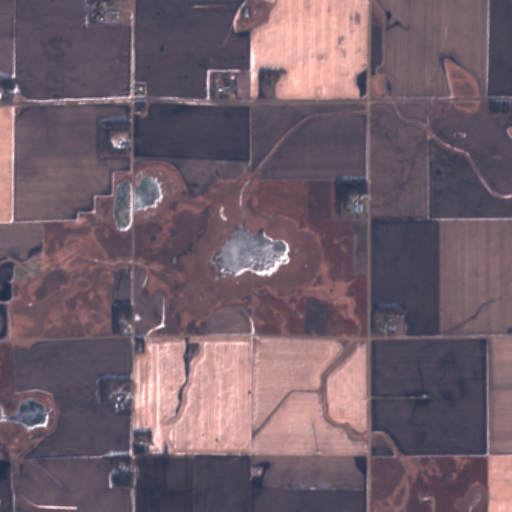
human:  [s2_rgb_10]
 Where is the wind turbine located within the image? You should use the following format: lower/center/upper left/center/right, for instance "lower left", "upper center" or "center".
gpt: The wind turbine is located in the lower right of the image.
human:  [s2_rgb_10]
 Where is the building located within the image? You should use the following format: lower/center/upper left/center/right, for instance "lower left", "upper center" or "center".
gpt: The building is located in the center right of the image.
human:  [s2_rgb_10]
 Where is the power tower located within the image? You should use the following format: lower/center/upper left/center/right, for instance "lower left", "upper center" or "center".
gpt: There is no power tower in the image.